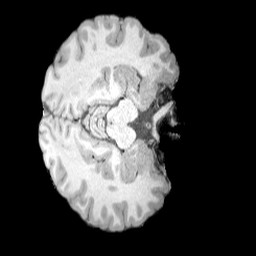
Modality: T1w
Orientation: axial
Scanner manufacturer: siemens
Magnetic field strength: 3 T
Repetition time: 2.08 s
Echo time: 0.00464 s